Interaction volume radius: 5 \u00c5
Interaction volume height: 20 \u00c5
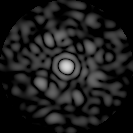
Disorder parameter: 0.7984